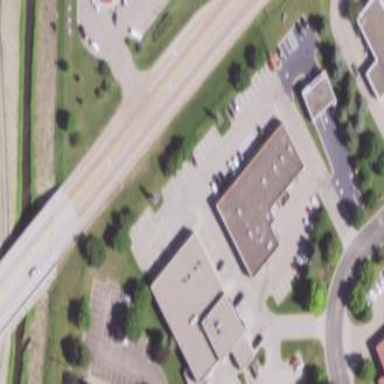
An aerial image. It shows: Automotive shop located in building.